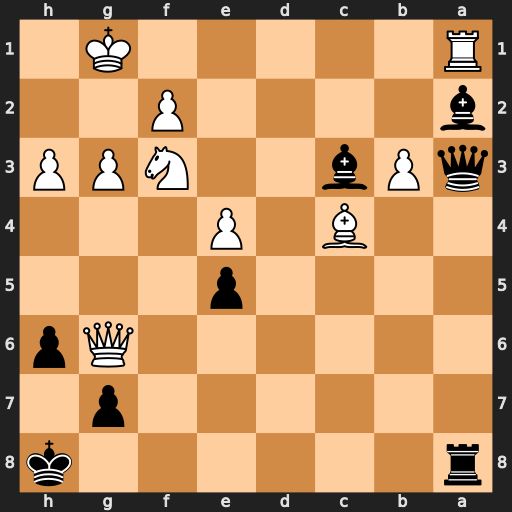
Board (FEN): r6k/6p1/6Qp/4p3/2B1P3/qPb2NPP/b4P2/R5K1
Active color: b
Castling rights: -
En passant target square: -
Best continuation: Bxa1 h4 Qc1+ Kg2 Qd1